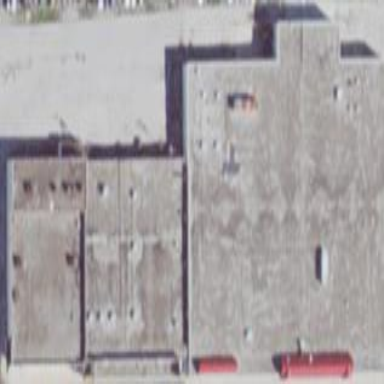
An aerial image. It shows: Commercial building.